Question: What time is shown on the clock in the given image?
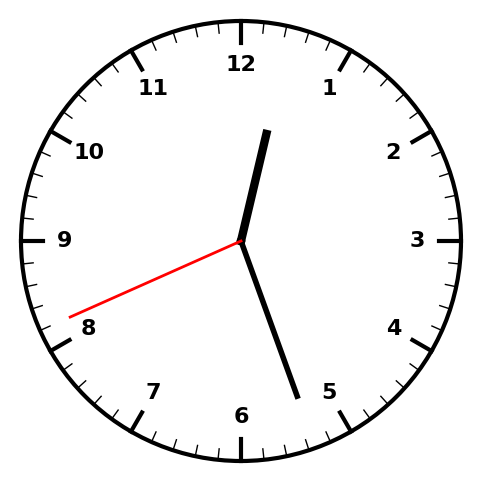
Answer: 12:26:41